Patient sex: M
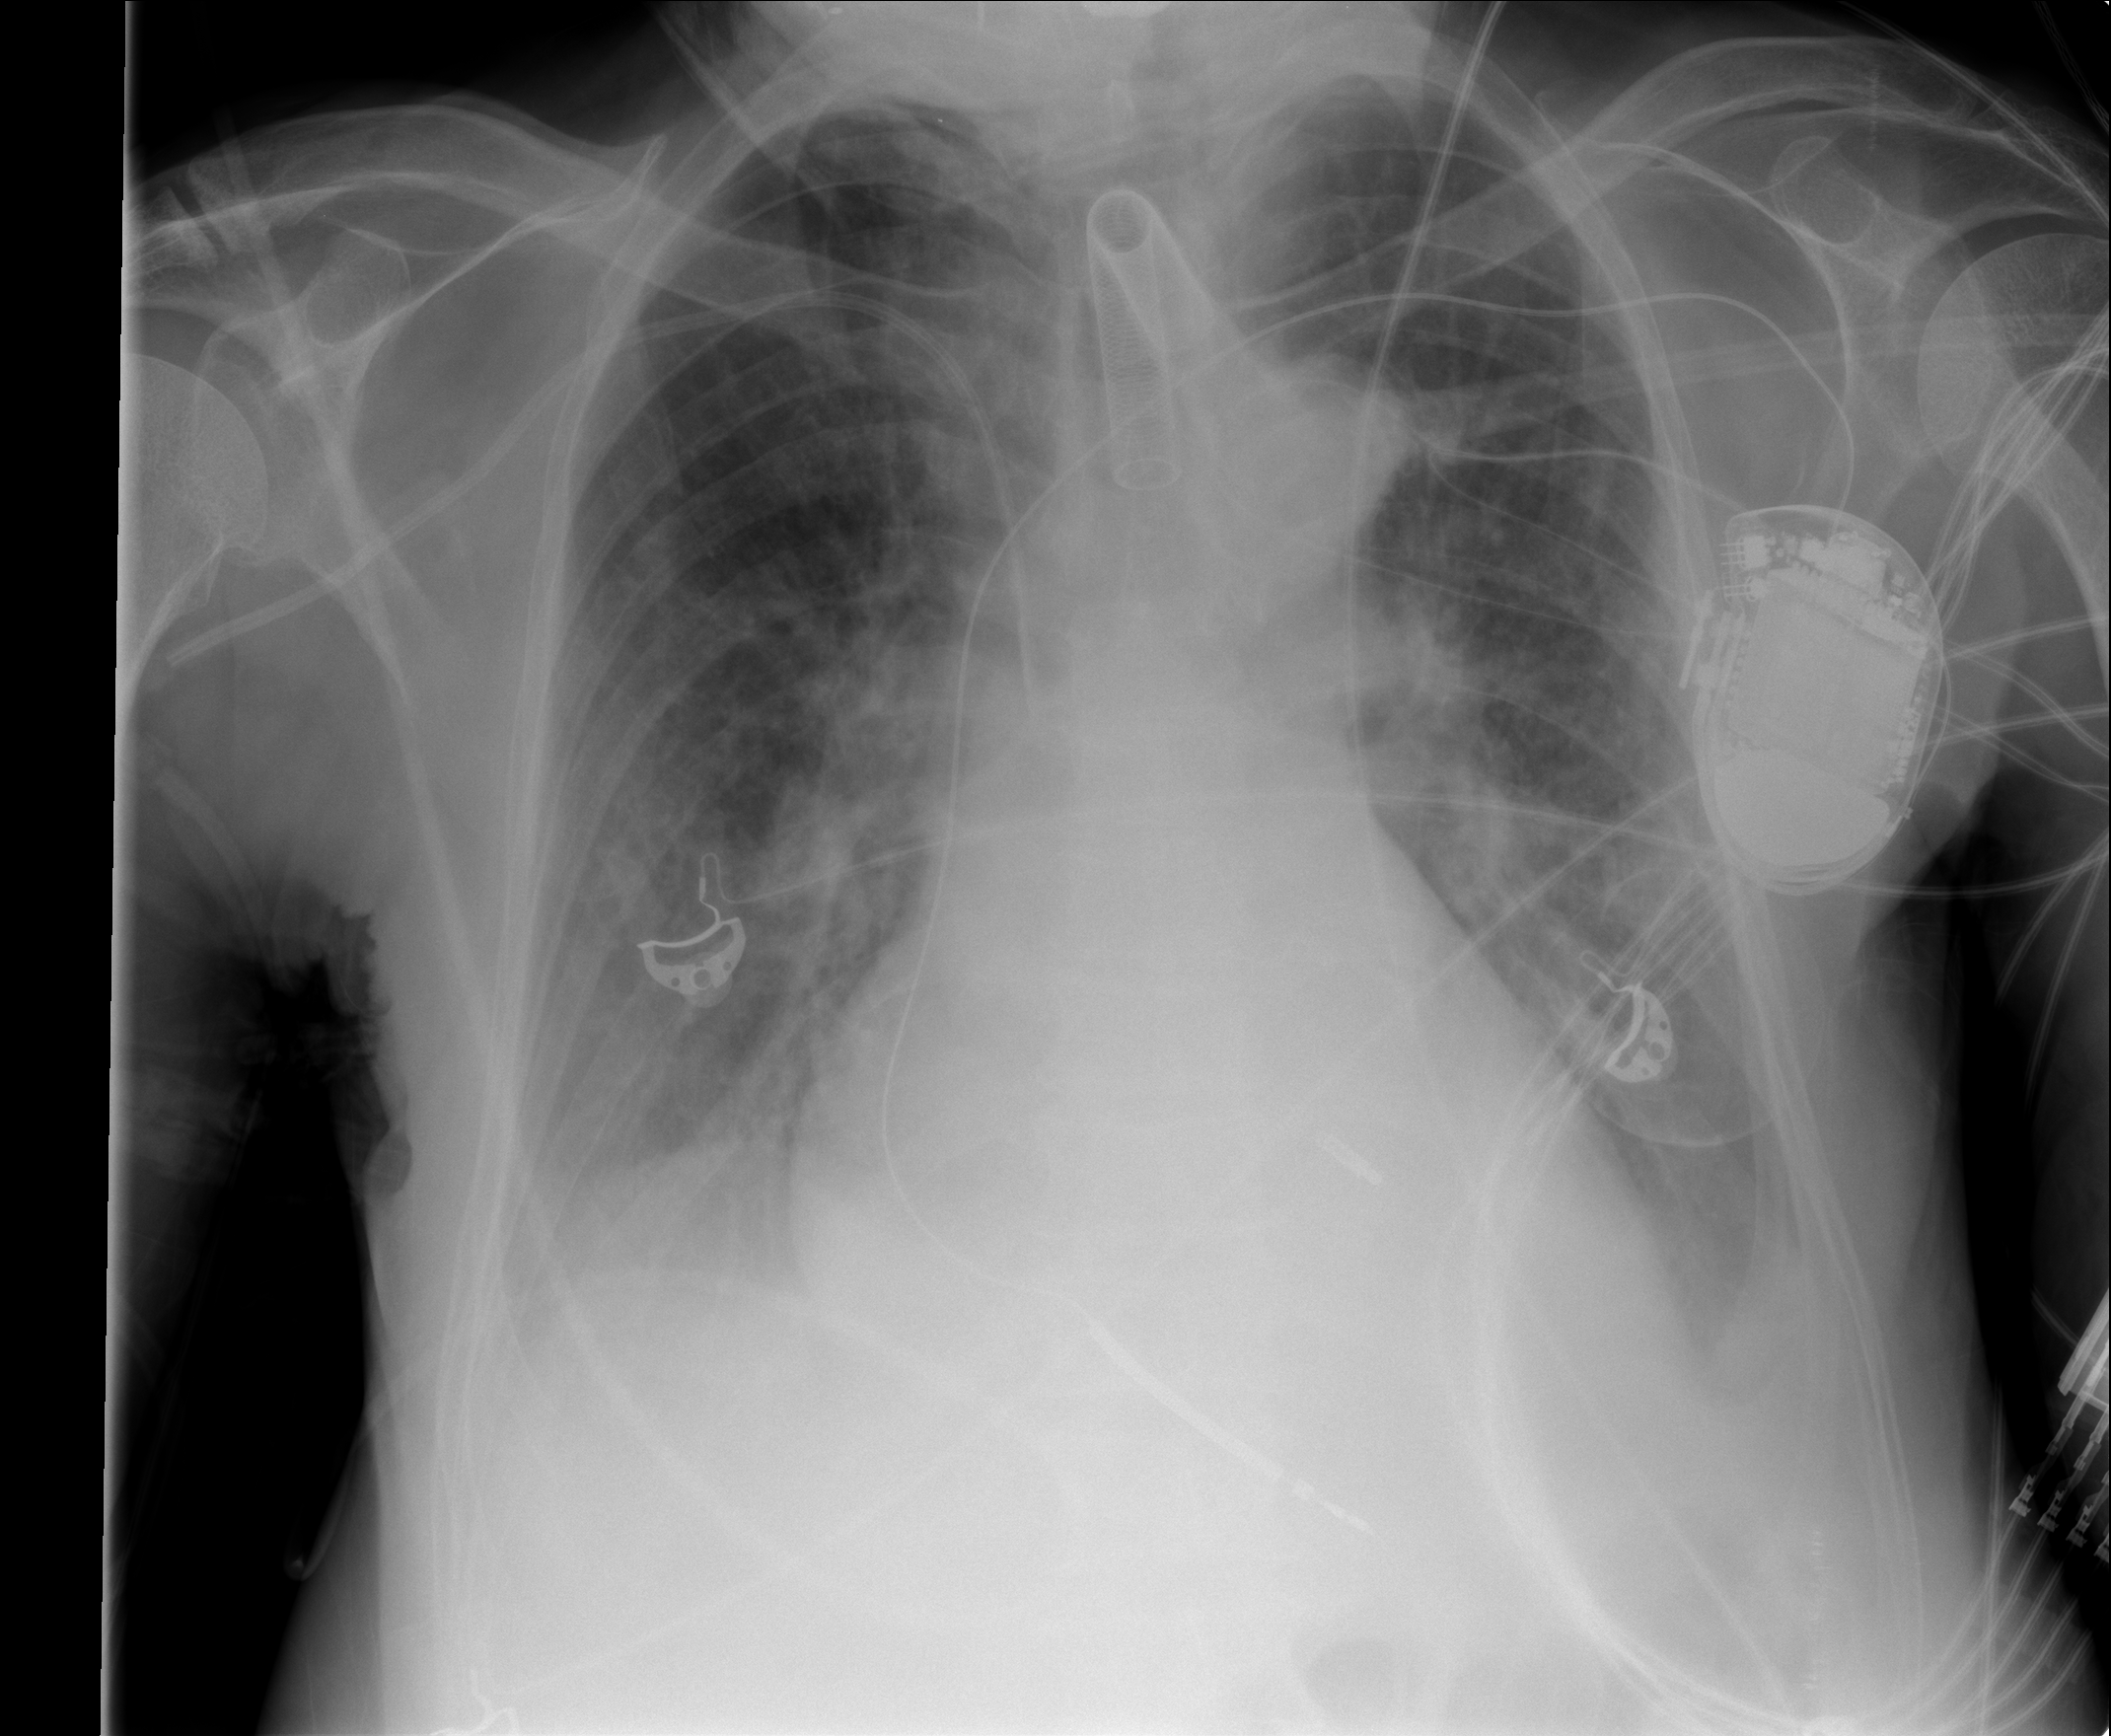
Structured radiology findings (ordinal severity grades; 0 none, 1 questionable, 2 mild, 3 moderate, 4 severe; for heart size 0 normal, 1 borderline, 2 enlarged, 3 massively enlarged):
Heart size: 2
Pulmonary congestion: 2
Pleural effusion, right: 2
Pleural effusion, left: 2
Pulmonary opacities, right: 2
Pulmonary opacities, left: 2
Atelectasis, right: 2
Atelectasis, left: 2